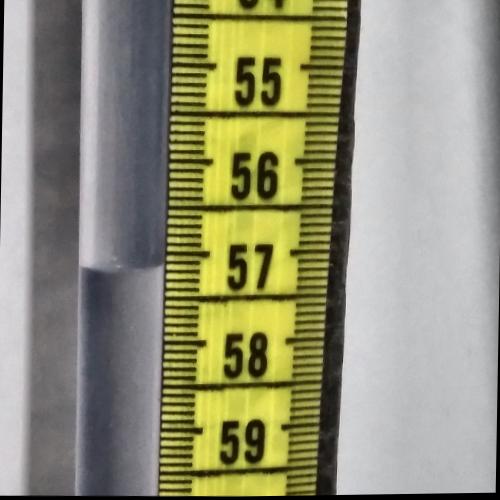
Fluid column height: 57.1 cm